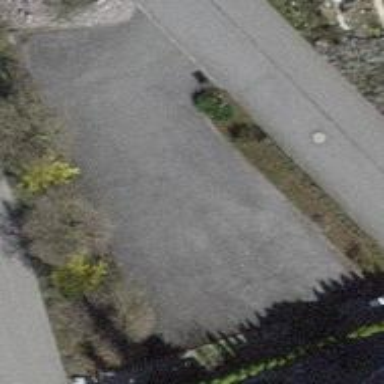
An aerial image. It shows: Parking area.